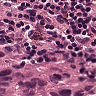
Metastatic tissue present: yes